Question: I am working on an Bar Chart with D3.js and im absolutely new to it.
i want a Bar Chart which X-Axis has different weeks (6 Week in the Future) and each Week betweens
have 40 Hours see the Graphic:

How can im later Implement 3 Orders which Timeline its need in the Bar Chart in the right Positions:
- - -
I tried some and have parse successfully the Weeks and Order with the following Json data array but cant :
'''
//Hours
$hours = array(1,2,3,4,5,6,7,8,9,10,11,12,13,14,15,16,17,18,19,20,21,22,23,24,25,26,27,28,29,30,31,32,33,34,35,36,37,38,39,40);
//Weekdays
$week = array(
0 => array("week" => 45,
'hours' => $hours
),
1 => array("week" => 46,
'hours' => $hours
),
2 => array("week" => 47,
'hours' => $hours
),
3 => array("week" => 48,
'hours' => $hours
),
4 => array("week" => 49,
'hours' => $hours
),
);
$json_weekdays = json_encode($week);
$json_hours = json_encode($hours);
$json_plannedOrder = json_encode($plannedOrder);
'''
'''
var weekdays = <?= $json_weekdays; ?>;
let hours = <?= $json_hours; ?>;
var data = <?= $json_plannedOrder; ?>;
// set the dimensions and margins of the graph
var margin = {top: 20, bottom: 30, left: 50, right: 50},
width = 1050,
height = 500 - (margin.top - margin.bottom);
var svg = d3.select("#dashboard-order")
.append("svg")
.attr("width", width)
.attr("height", height)
.attr("transform", "translate(0,0)");
// Scale the range of the data in the domains
var xScale = d3.scalePoint()
.domain(weekdays.map(function(w){
return w.week;
})
)
.range([0, width])
.padding(0);
var yScale = d3.scaleBand()
.domain(data.map(function(d){ return d.Order.order_id }))
.range([0, height])
.padding(1);
// Bars anzeigen
// append the rectangles for the bar chart
svg.selectAll(".bar")
.data(data)
.enter()
.append("rect")
.attr("class", "bar")
.attr("transform", function(d) {
return "translate("+ xScale( d.Order.week ) +",0)";
})
.attr("width", function(d) {
return xScale( d.Order.hours );
} )
.attr("y", function(d) { return yScale(d.Order.order_id); })
.attr("height", "50");
//append X Scale
svg.append("g")
.call(d3.axisTop(xScale))
.attr("transform", "translate(0," + margin.top + ")");
//append Y Scale
svg.append("g")
.call(d3.axisRight(yScale))
.attr("transform", "translate(0," + margin.top + ")");
'''
What would I need to do to, to show the Hours Between the Weeks and set the Order in the right place that Planned for the Week with Hours?
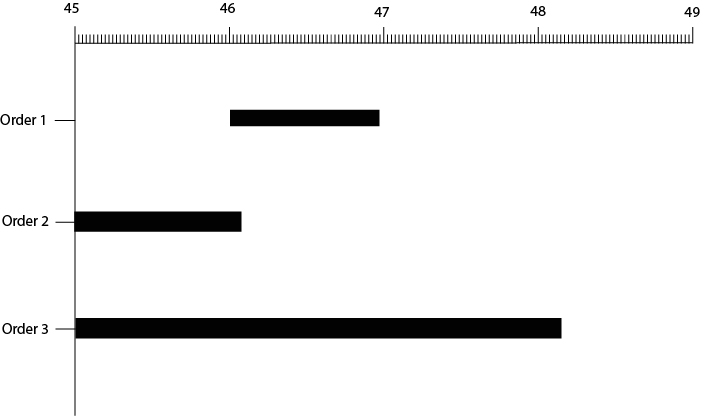
Answer: I have got the Solutions i have changed the Structure and have make each Week 40 Hours in them e.g.
n(Weeks) * 40;
so D3 know which Point the Bar must go in the X-Axis i changed the Week array into this Structure:
'''
0: {isAWeek: 1, weekCalender: "45", hour: 0}
1: {isAWeek: 0, hour: 1}
2: {isAWeek: 0, hour: 2}
3: {isAWeek: 0, hour: 3}
4: {isAWeek: 0, hour: 4}
5: {isAWeek: 0, hour: 5}
6: {isAWeek: 0, hour: 6}
7: {isAWeek: 0, hour: 7}
8: {isAWeek: 0, hour: 8}
9: {isAWeek: 0, hour: 9}
10: {isAWeek: 0, hour: 10}
11: {isAWeek: 0, hour: 11}
12: {isAWeek: 0, hour: 12}
13: {isAWeek: 0, hour: 13}
14: {isAWeek: 0, hour: 14}
15: {isAWeek: 0, hour: 15}
16: {isAWeek: 0, hour: 16}
17: {isAWeek: 0, hour: 17}
18: {isAWeek: 0, hour: 18}
19: {isAWeek: 0, hour: 19}
20: {isAWeek: 0, hour: 20}
21: {isAWeek: 0, hour: 21}
22: {isAWeek: 0, hour: 22}
23: {isAWeek: 0, hour: 23}
24: {isAWeek: 0, hour: 24}
25: {isAWeek: 0, hour: 25}
26: {isAWeek: 0, hour: 26}
27: {isAWeek: 0, hour: 27}
28: {isAWeek: 0, hour: 28}
29: {isAWeek: 0, hour: 29}
30: {isAWeek: 0, hour: 30}
31: {isAWeek: 0, hour: 31}
32: {isAWeek: 0, hour: 32}
33: {isAWeek: 0, hour: 33}
34: {isAWeek: 0, hour: 34}
35: {isAWeek: 0, hour: 35}
36: {isAWeek: 0, hour: 36}
37: {isAWeek: 0, hour: 37}
38: {isAWeek: 0, hour: 38}
39: {isAWeek: 0, hour: 39}
40: {isAWeek: 1, weekCalender: "46", hour: 40}
41: {isAWeek: 0, hour: 41}
42: {isAWeek: 0, hour: 42}
....
'''
with this Structure i can mark Which Hour is a new Week and can define in the X-Scale when he hit this Data with isAWeek == 1 he display the Week and continue the Hours Point:
'''
//append X Scale
svg.append("g")
.call(
d3.axisTop(xScale).tickFormat( function(w, i) {
if( weekdays[i].isAWeek == 1 ) {
return weekdays[i].weekCalender;
} else {
return "";
}
})
);
'''